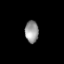
Tissue: lung
Cell type: Epithelial cells
Senescence score: 0.2186
Nuclear area (px): 291
Mean DAPI intensity: 150.591